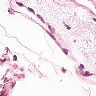
Metastatic tissue present: no